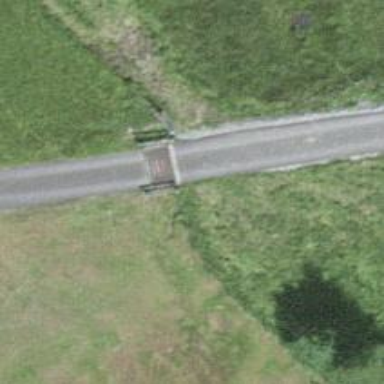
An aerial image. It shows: Cattle grid barrier.